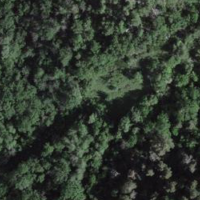
EUNIS habitat code: 44
Species observed at this site:
Euplagia quadripunctaria
Orchis pallens